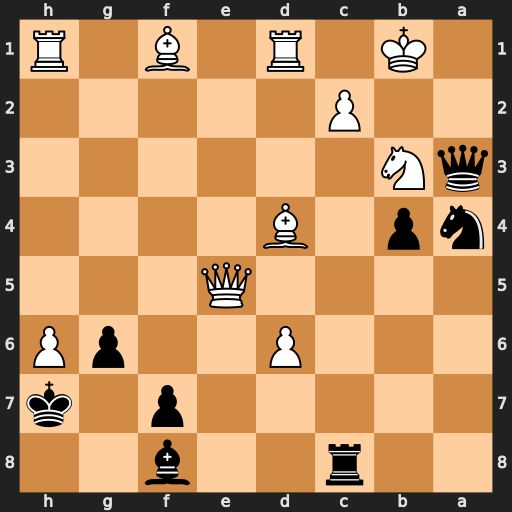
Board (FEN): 2r2b2/5p1k/3P2pP/4Q3/np1B4/qN6/2P5/1K1R1B1R
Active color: b
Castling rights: -
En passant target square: -
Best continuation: Nc3+ Bxc3 bxc3 Qxc3 Rxc3